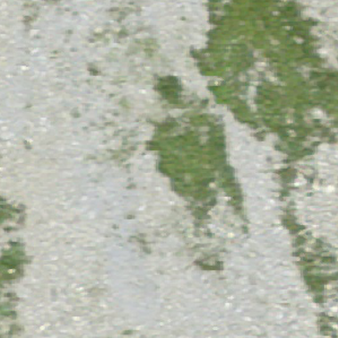
Label: other